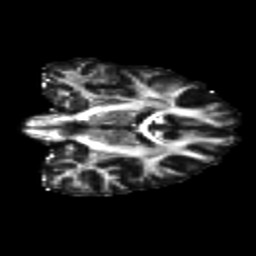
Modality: FA
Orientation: coronal
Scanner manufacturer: siemens
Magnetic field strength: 3 T
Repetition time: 8.8 s
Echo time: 0.085 s